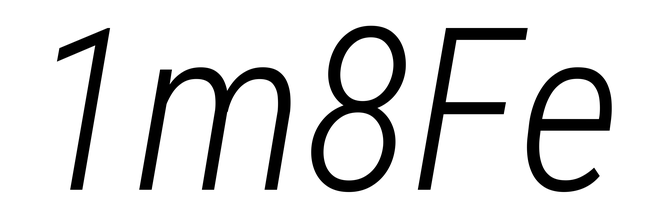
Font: Roboto-Italic_Condensed_Light_Italic